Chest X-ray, AP view. Patient: 34 years old, sex F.
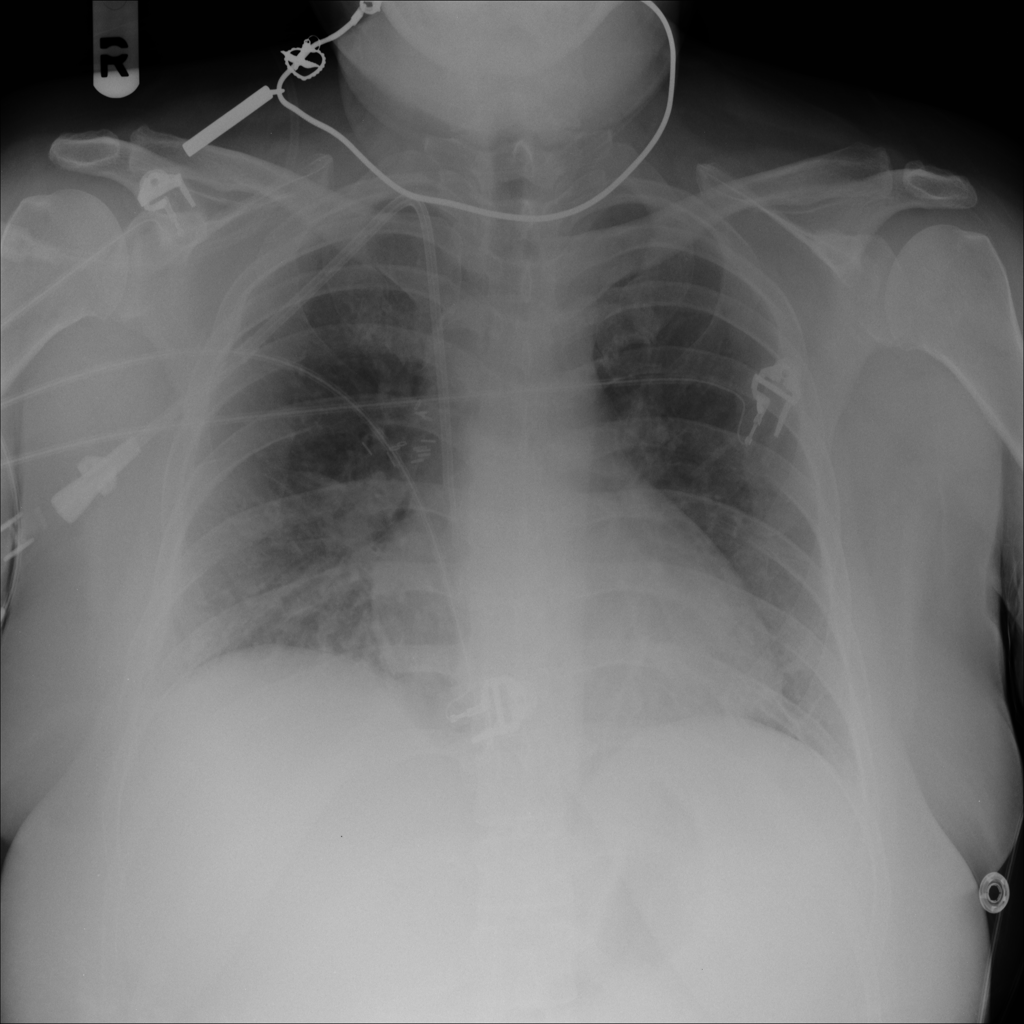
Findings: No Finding